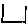
Label: square